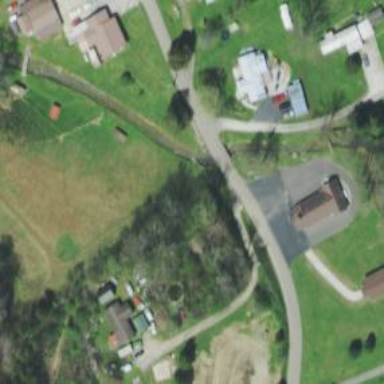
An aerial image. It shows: Residential road with bridge.